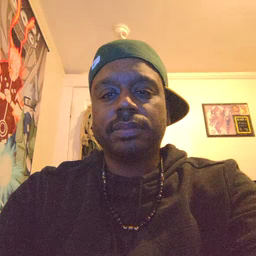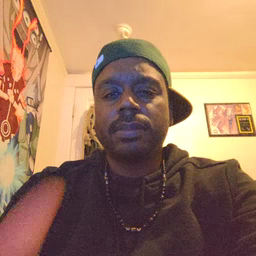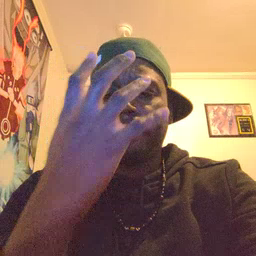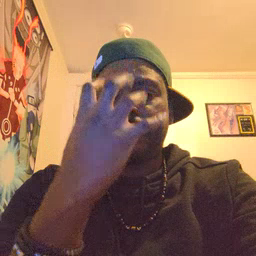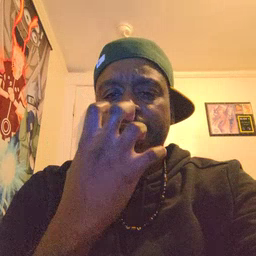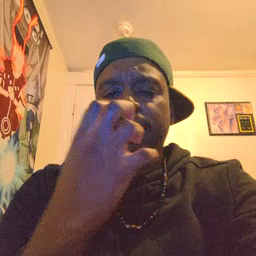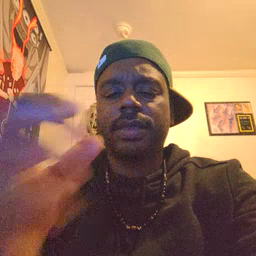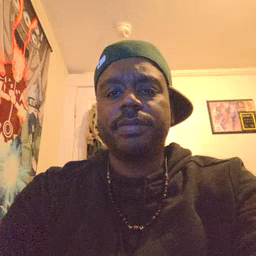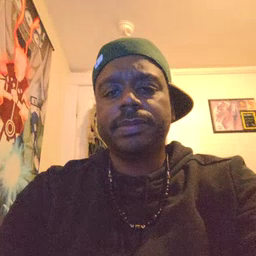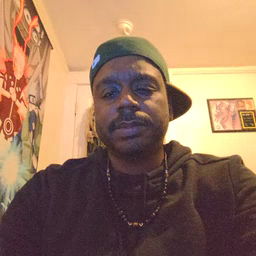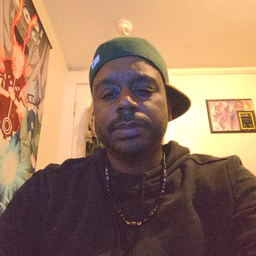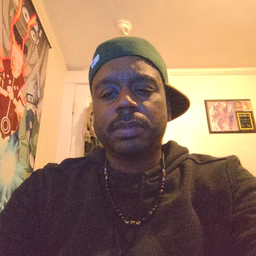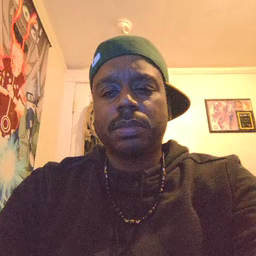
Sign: mad